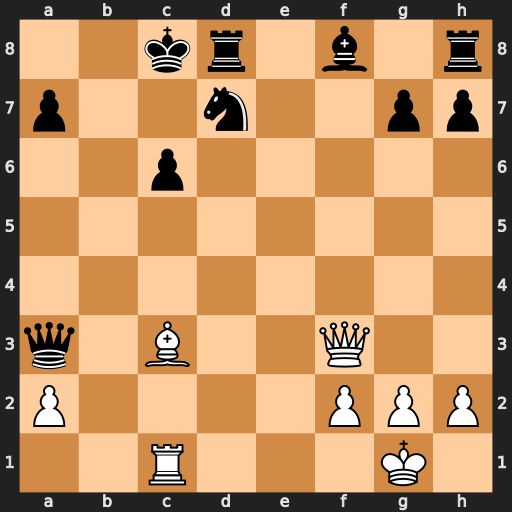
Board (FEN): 2kr1b1r/p2n2pp/2p5/8/8/q1B2Q2/P4PPP/2R3K1
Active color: w
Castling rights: -
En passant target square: -
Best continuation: Qxc6+ Kb8 Be5+ Bd6 Bxd6+ Qxd6 Qxd6+